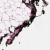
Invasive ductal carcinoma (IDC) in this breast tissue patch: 0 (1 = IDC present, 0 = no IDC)